Interaction volume radius: 5 \u00c5
Interaction volume height: 10 \u00c5
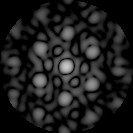
Disorder parameter: 0.4409